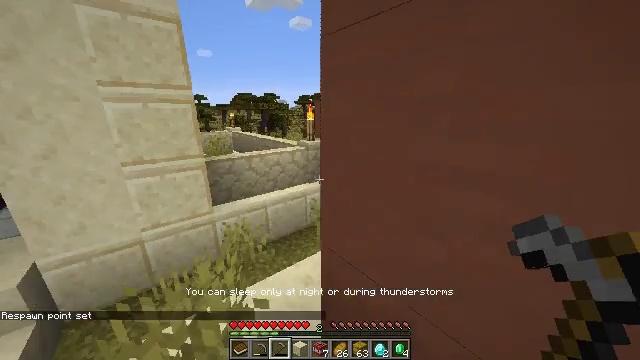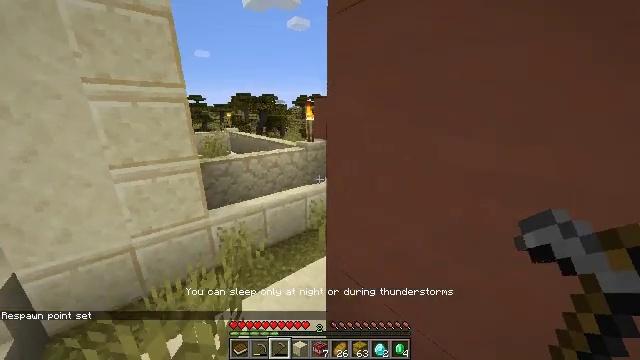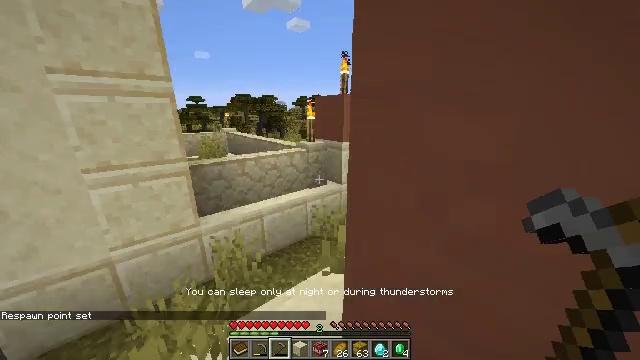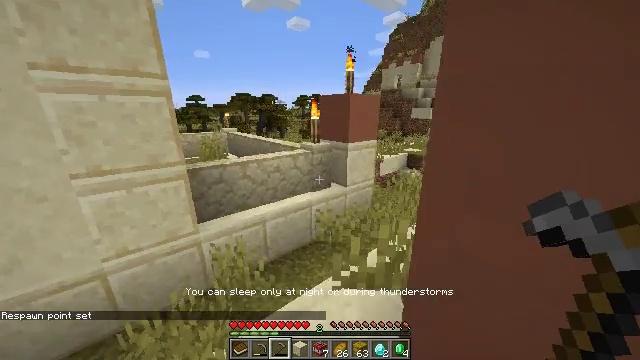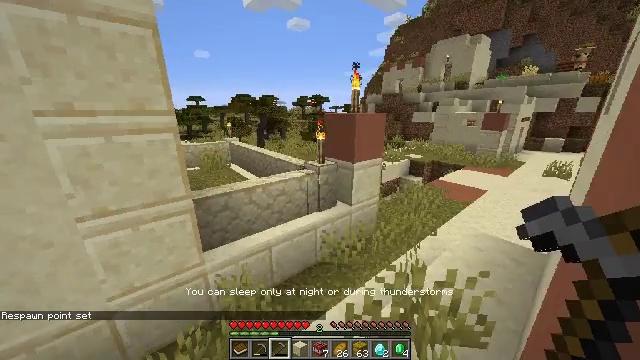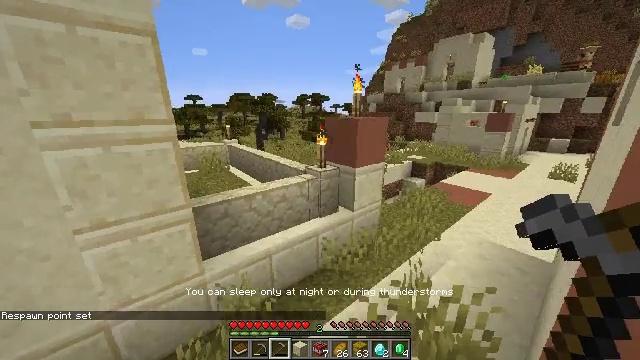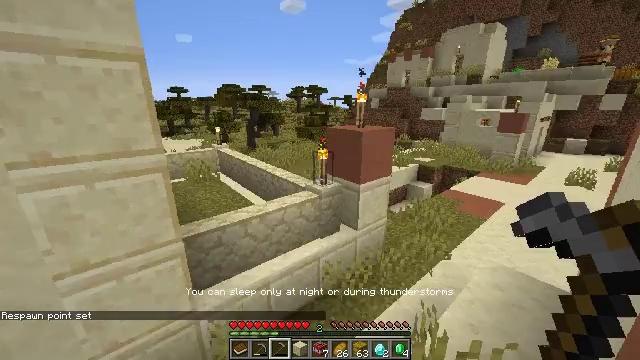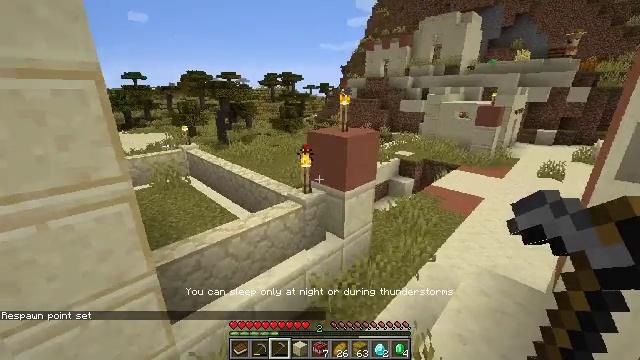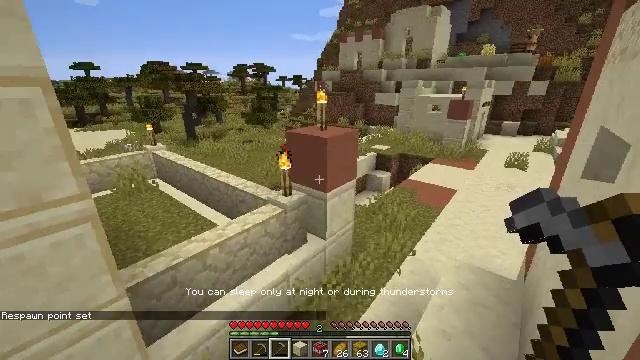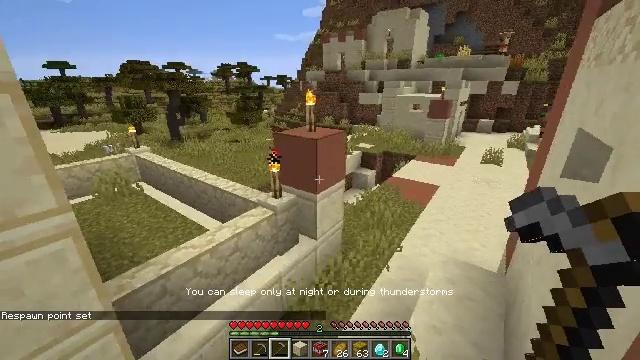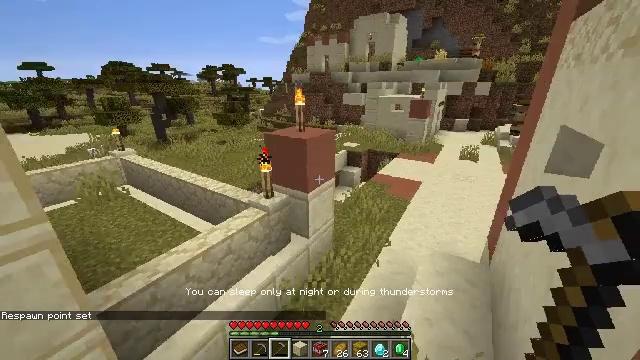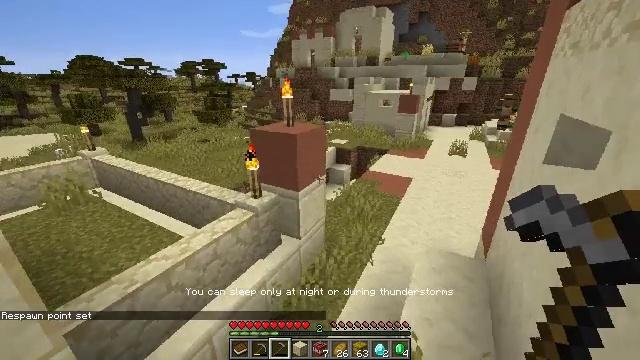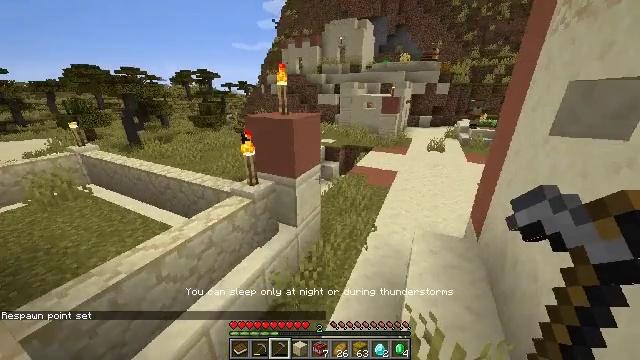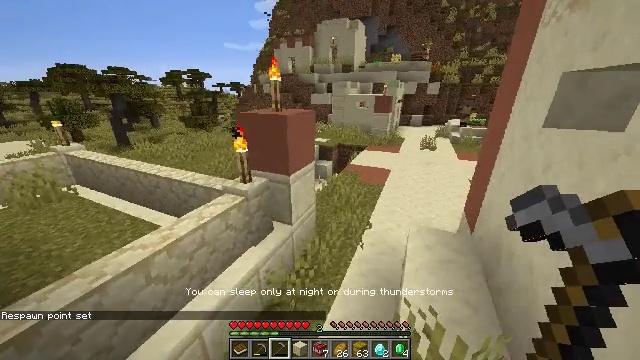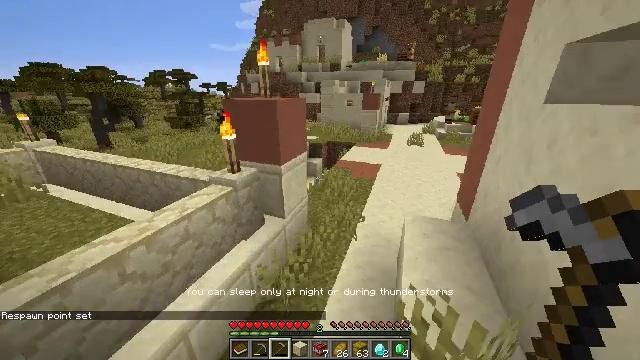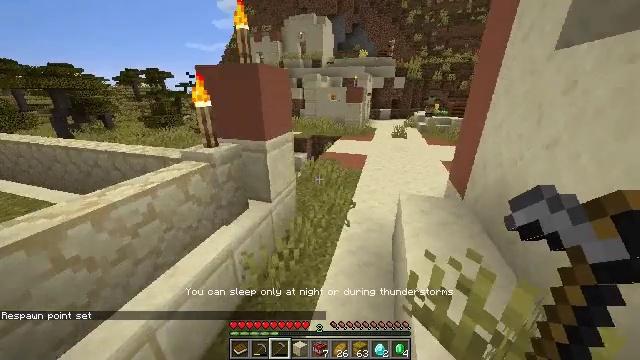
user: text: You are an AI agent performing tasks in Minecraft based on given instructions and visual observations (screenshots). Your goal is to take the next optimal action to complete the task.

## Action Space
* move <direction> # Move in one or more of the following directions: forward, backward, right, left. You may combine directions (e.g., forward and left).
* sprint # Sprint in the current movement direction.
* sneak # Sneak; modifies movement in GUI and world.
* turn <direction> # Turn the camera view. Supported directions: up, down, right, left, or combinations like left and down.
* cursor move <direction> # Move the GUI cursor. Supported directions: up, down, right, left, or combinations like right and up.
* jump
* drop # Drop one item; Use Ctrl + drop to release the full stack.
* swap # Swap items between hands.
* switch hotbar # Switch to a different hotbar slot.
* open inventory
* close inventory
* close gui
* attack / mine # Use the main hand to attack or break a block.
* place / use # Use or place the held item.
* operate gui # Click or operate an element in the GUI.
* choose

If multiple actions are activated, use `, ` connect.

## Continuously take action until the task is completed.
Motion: motion action
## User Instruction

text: Get dirt block.
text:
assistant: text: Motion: move forward, sprint
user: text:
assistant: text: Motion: move forward, sprint
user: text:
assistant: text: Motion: move forward, sprint
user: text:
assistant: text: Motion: move forward, sprint, jump
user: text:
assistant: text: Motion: move forward, sprint, jump
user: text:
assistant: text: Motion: move forward, sprint, jump
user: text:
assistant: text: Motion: move forward, sprint, turn right and down, jump
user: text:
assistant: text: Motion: move forward, sprint, turn right and down, jump
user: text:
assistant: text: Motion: move forward, sprint, turn right, jump
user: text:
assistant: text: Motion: move forward, sprint, turn right, jump
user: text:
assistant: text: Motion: move forward, sprint, turn right, jump
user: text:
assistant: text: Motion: move forward, sprint, turn right, jump
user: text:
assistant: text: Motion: move forward, sprint, turn right, jump
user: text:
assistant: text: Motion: move forward, sprint, turn right, jump
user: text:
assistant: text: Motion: move forward and move right, sprint, turn right, jump
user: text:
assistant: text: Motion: move forward and move right, sprint, turn right, jump
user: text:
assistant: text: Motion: move forward and move right, sprint, turn right, jump
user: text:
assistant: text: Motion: move forward and move right, sprint, jump
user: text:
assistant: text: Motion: move forward and move right, sprint, jump
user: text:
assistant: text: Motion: move forward and move right, sprint, jump
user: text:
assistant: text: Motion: move forward and move right, sprint, jump
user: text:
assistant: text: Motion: move forward and move right, sprint, jump
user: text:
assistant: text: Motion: move forward and move right, sprint, turn left and up, jump
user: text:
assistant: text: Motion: move forward and move right, sprint, jump
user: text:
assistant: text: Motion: move forward and move right, sprint, jump
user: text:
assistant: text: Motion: move forward and move right, sprint, jump
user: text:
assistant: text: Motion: move forward and move right, sprint, jump
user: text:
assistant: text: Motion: move forward and move right, sprint, jump
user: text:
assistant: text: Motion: move forward and move right, sprint, turn right, jump
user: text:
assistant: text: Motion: move forward and move right, sprint, turn right and up, jump